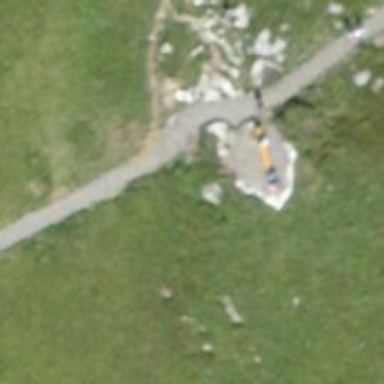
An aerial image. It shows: Guidepost providing information.